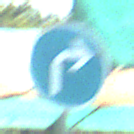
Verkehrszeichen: VorgeschriebeneFahrtrichtungRechts
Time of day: MorningAfternoon
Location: Roofed (Special)
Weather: PartlyCloudy
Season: NotSpecified
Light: Natural